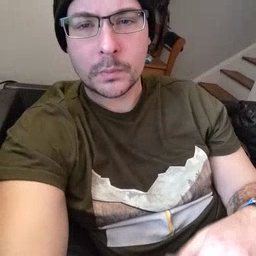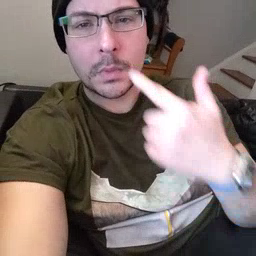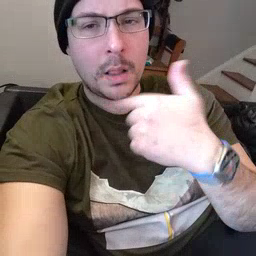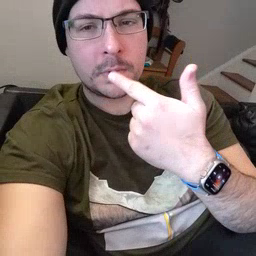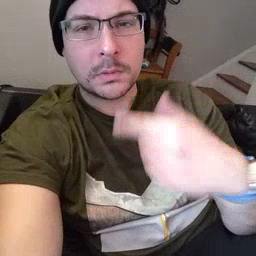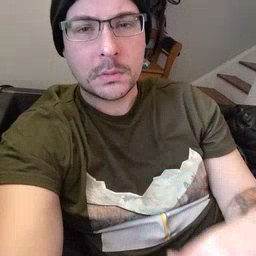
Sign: lips